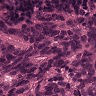
Metastatic tissue present: yes